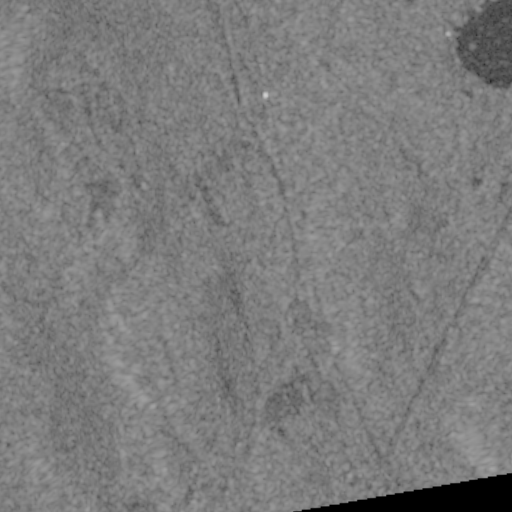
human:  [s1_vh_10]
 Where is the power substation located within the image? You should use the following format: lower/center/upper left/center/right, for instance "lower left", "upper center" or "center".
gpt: The power substation is located in the lower right of the image.
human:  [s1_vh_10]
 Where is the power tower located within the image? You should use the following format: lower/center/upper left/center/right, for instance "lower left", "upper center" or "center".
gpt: The power tower is located in the lower right of the image.
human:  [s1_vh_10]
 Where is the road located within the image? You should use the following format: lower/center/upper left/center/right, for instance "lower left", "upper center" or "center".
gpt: There is no road in the image.

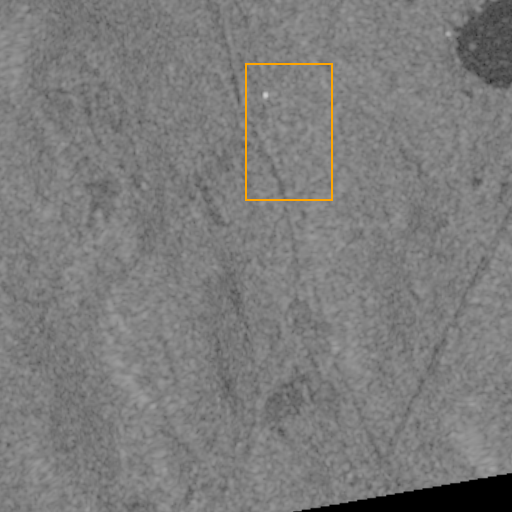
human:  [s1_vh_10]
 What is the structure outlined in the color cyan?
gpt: There is no cyan outline.
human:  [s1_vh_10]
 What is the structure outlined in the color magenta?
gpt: There is no structure outlined in magenta.